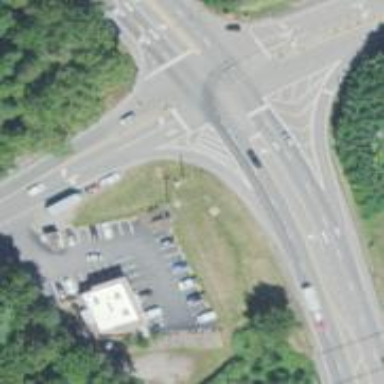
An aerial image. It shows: Trunk link highway.